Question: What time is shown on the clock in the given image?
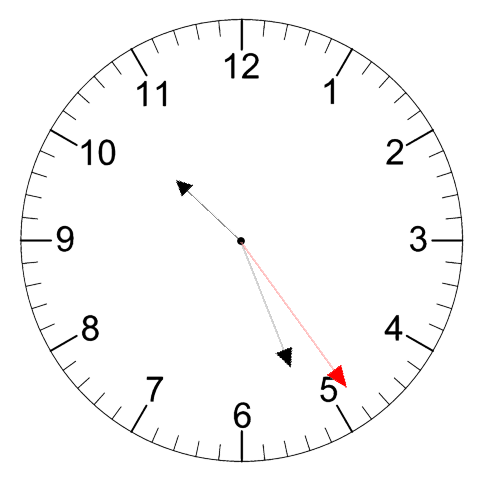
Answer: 10:26:24